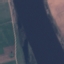
Land use / land cover: River